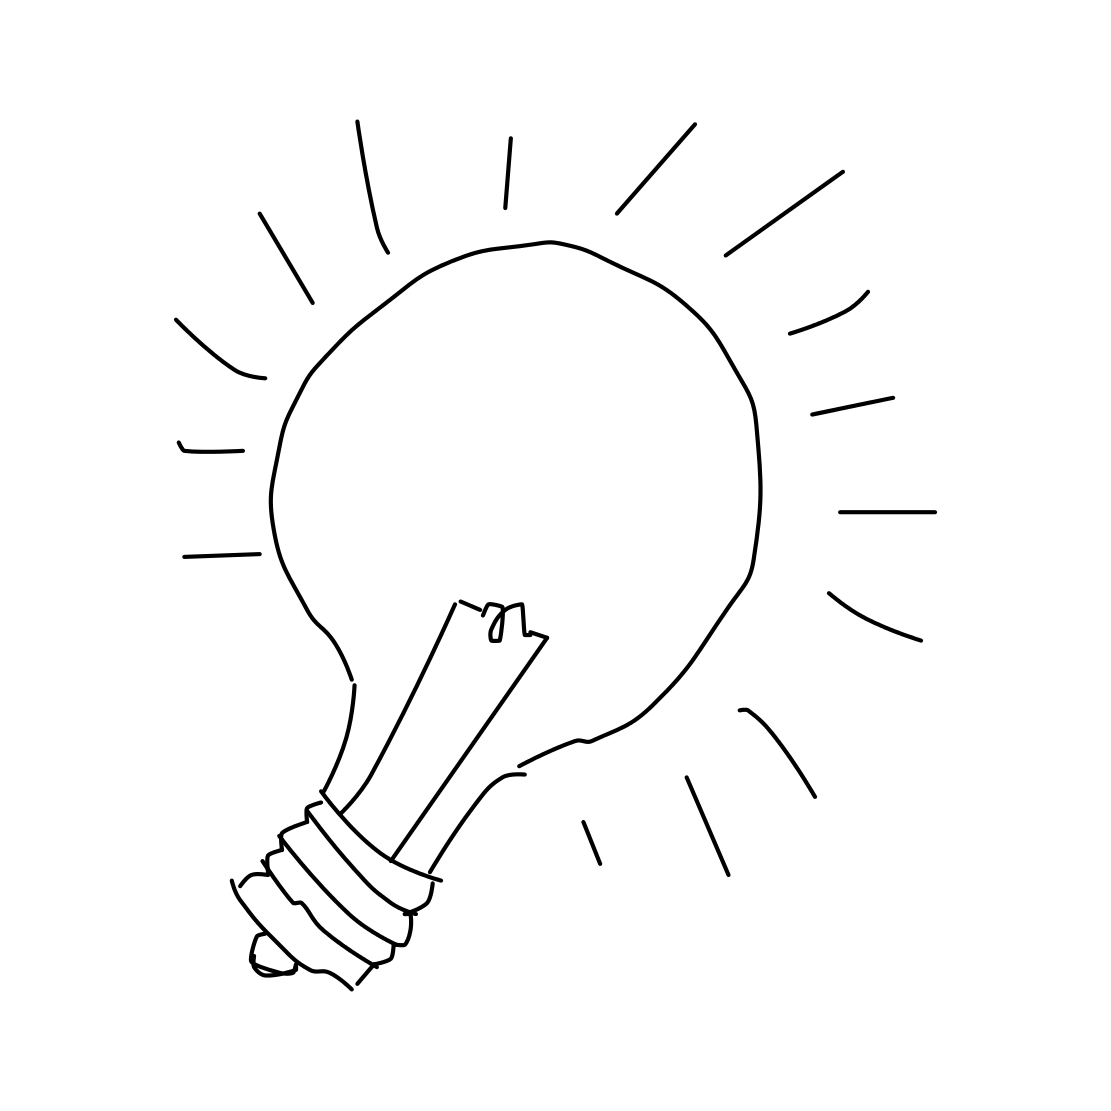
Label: lightbulb